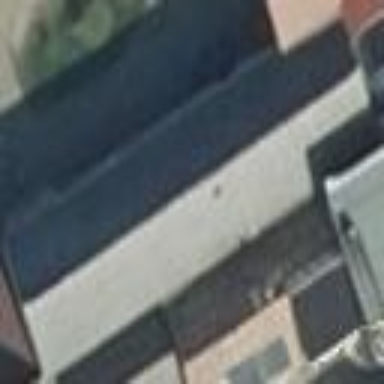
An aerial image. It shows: Commercial building.